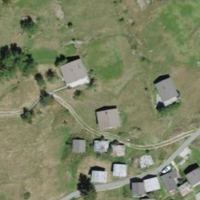
EUNIS habitat code: 23
Species observed at this site:
Melilotus albus
Motacilla alba